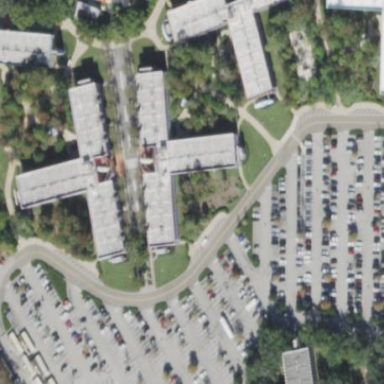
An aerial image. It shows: Hotel building.